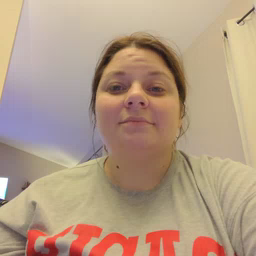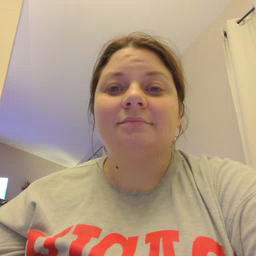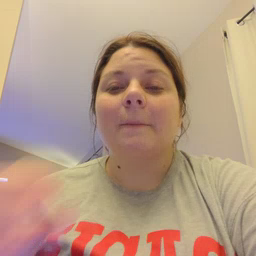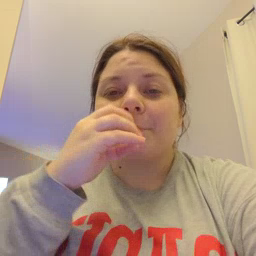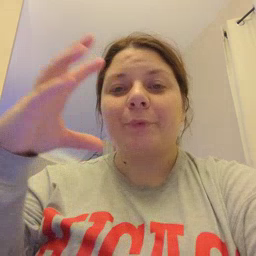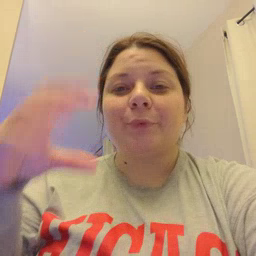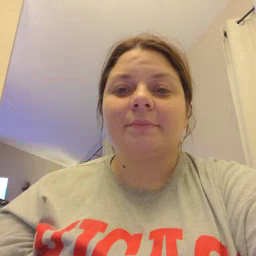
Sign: balloon